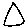
Label: triangle